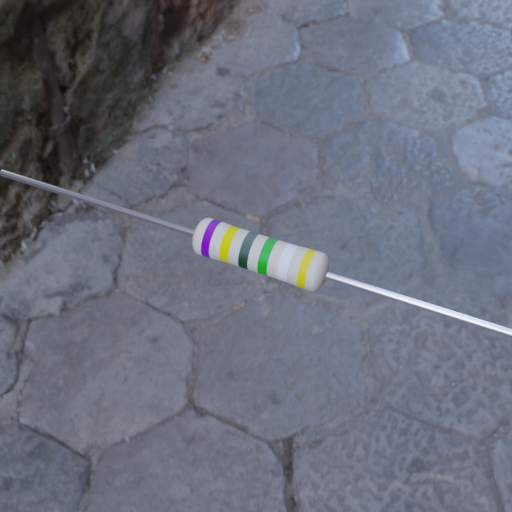
Resistor colour bands (in order): violet, yellow, black, green, white, yellow